Question: Using PlantUML, the following results in an arrow into nowhere as exit for the loop. How do I get rid of the arrow to nowhere to get an endless loop?
'''
start
while (Always) is ( )
:do something;
endwhile ( )
'''

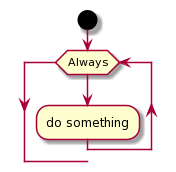
Answer: You can hide the arrow:
'''
while (Always)
:do something;
endwhile
-[hidden]->
detach
'''
<URL>